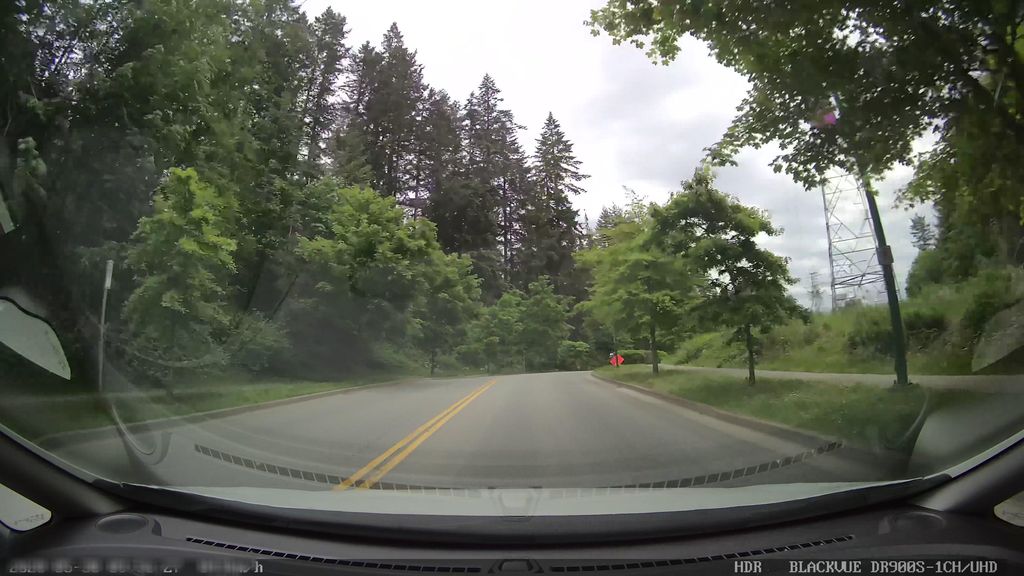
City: vancouver